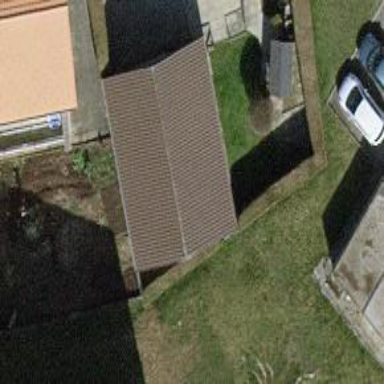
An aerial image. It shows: Shed building.